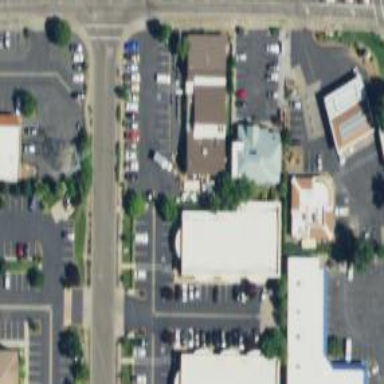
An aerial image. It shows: Retail area.